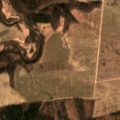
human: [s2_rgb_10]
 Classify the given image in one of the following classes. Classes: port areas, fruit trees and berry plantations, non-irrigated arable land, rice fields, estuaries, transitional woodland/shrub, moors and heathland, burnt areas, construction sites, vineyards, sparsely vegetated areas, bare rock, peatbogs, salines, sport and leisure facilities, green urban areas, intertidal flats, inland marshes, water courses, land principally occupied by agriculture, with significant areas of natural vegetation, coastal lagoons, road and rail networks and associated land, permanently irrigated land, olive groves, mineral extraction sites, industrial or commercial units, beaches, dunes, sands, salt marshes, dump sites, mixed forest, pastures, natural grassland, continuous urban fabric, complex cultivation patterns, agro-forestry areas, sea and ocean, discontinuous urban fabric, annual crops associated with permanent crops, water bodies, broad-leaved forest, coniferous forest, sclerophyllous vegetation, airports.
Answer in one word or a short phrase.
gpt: non-irrigated arable land, pastures, land principally occupied by agriculture, with significant areas of natural vegetation, mixed forest